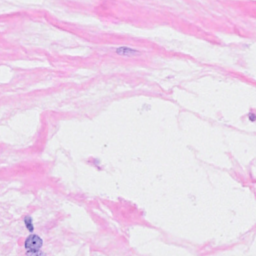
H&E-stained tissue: Breast